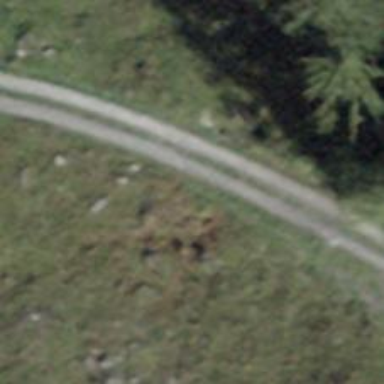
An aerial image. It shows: Track road with grade3 tracktype.